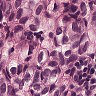
Metastatic tissue present: yes